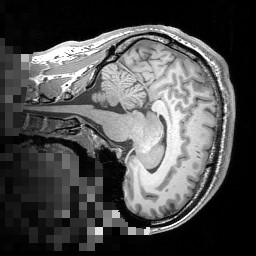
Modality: T1w
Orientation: sagittal
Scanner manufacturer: siemens
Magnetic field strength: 3 T
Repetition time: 1.5 s
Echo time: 0.00291 s